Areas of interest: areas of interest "New Era Furniture Market Second Street"
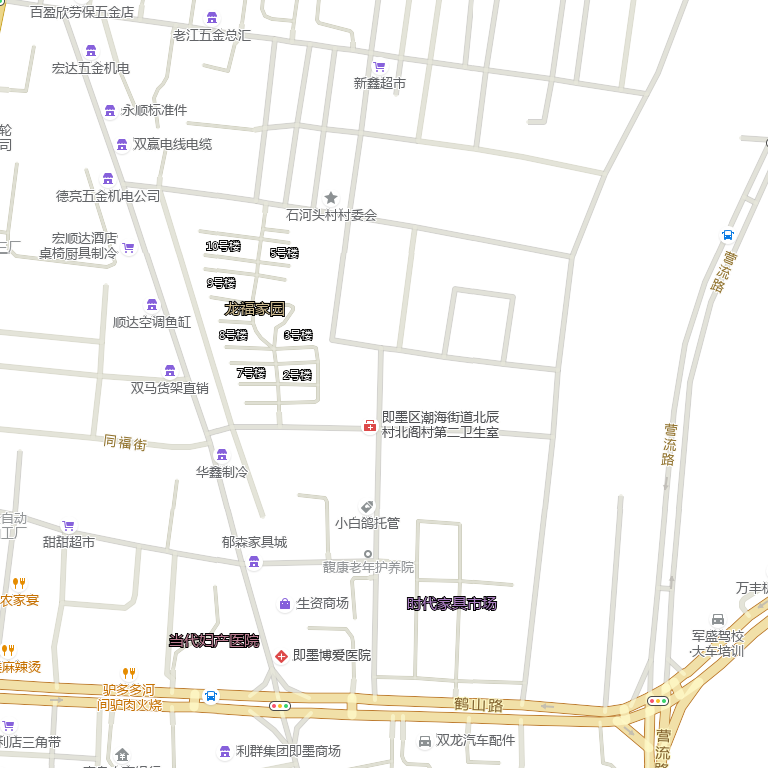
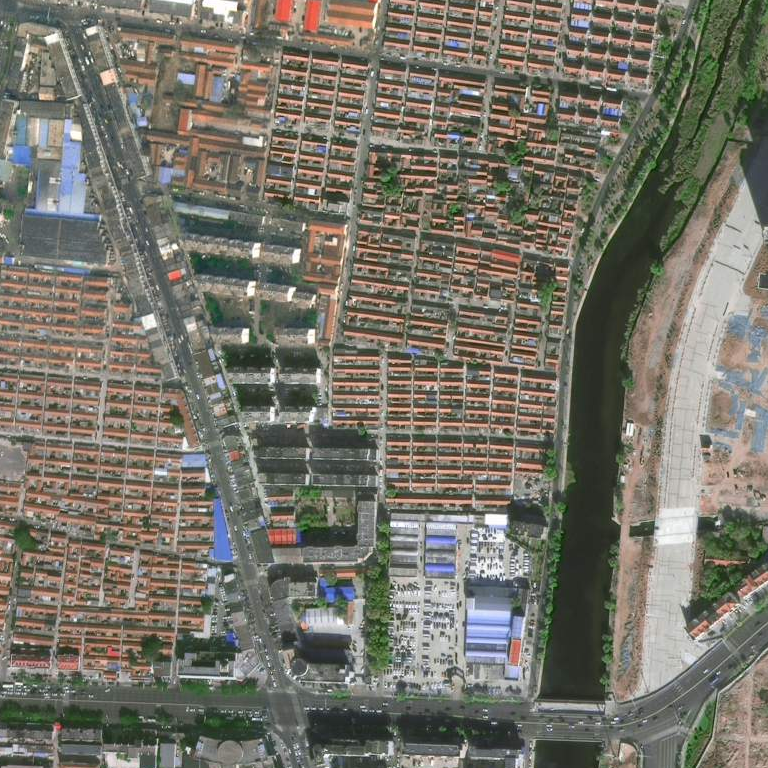